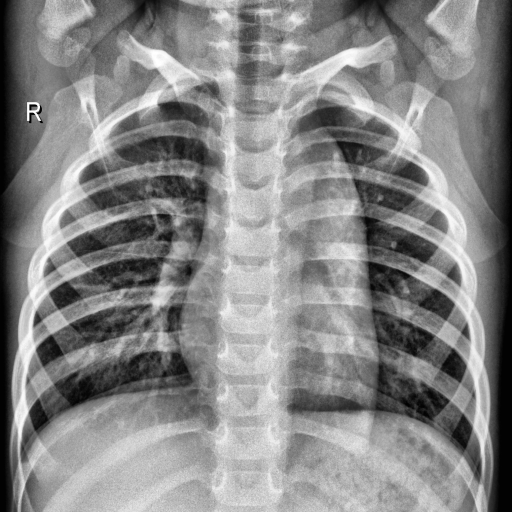
Finding: NORMAL